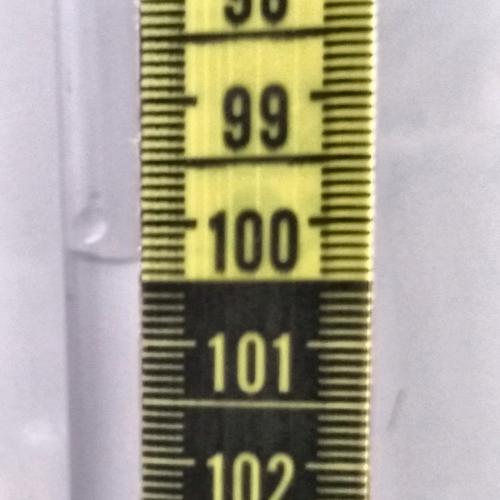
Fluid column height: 100.3 cm